Question: I have a data frame in R with the names of the text file (MSU870N.wea, MAU870N.tim, etc) that I want to create in a folder in my computer. How can I do this in R.

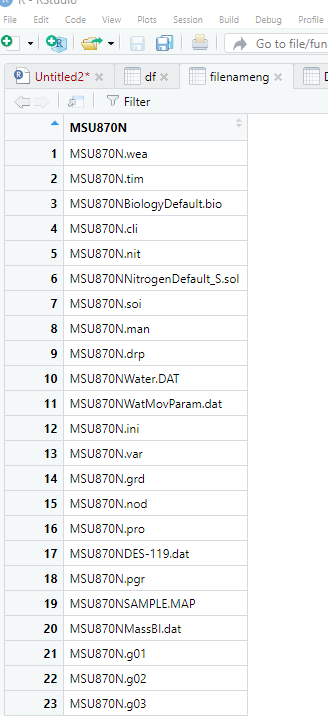
Answer: Like this?
'''
fn <- c("test1.txt", "test2.txt", "test3.txt")
for(name in fn)
cat("This is a text file's content", file = name)
'''